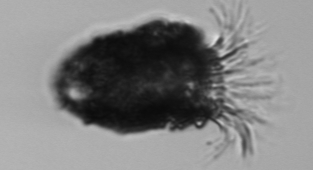
Label: Stenosemella_pacifica